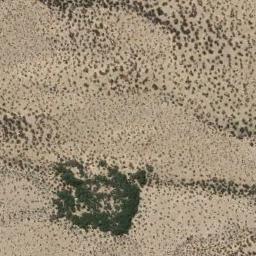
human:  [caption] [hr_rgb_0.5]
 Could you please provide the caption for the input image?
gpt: Some connected green chaparrals and some dense small chaparrals grow in the desert .

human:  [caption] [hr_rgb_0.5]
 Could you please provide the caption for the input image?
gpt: There are some scattered trees in this desert .

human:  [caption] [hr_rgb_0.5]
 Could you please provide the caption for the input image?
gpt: The chaparral is consist of many bushes on the desert .

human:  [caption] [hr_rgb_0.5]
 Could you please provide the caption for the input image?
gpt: A dense mass of chaparral is distributed over a sparse mass of chaparral on the sand .

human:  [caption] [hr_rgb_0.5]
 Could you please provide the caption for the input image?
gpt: The chaparral is scattered and sparse .